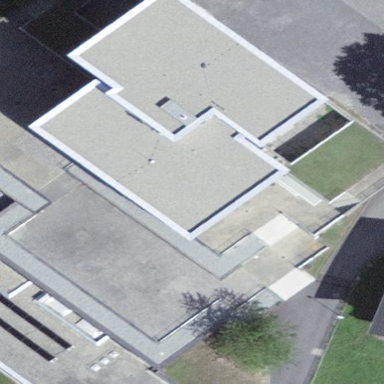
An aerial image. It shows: School.